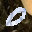
Label: 0